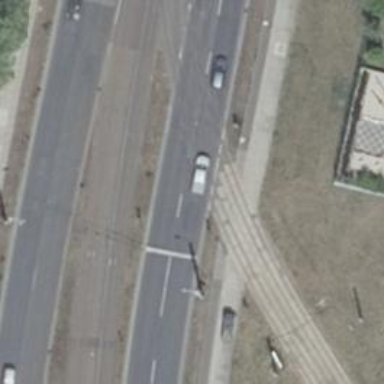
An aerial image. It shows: Tram crossing on the railway.